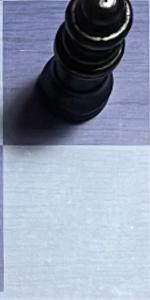
Label: Empty